Interaction volume radius: 5 \u00c5
Interaction volume height: 20 \u00c5
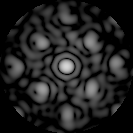
Disorder parameter: 0.3952